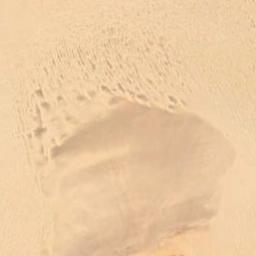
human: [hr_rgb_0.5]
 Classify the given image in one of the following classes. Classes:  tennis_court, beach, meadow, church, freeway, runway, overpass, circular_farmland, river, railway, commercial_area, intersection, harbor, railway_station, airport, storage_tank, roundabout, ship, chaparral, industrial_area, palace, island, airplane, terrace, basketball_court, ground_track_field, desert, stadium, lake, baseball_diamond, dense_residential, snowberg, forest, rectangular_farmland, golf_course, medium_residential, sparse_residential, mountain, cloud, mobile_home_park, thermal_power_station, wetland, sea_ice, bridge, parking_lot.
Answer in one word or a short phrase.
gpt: desert